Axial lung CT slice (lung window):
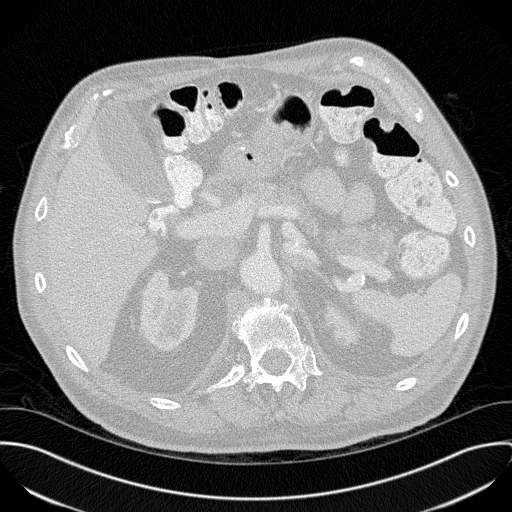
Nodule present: no